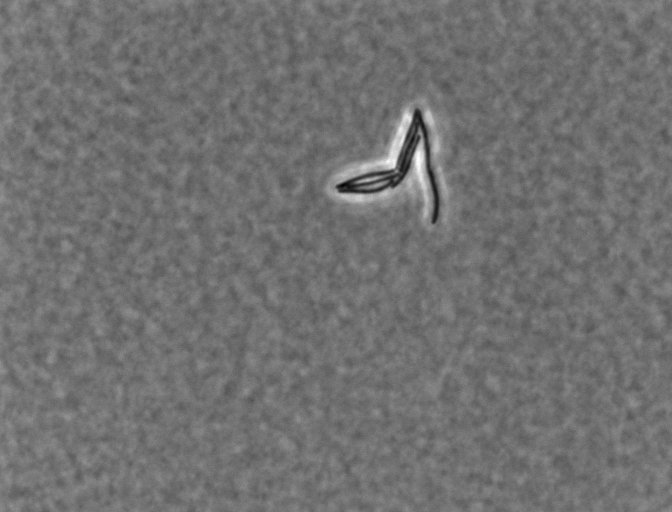
Bacillus subtilis